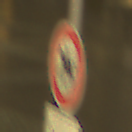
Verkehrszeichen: VerbotReiter
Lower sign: ZeitangabenMitBeschraenkungAufWochentage8
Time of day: Night
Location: Outdoor (Urban)
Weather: Overcast
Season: NotSpecified
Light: Artificial